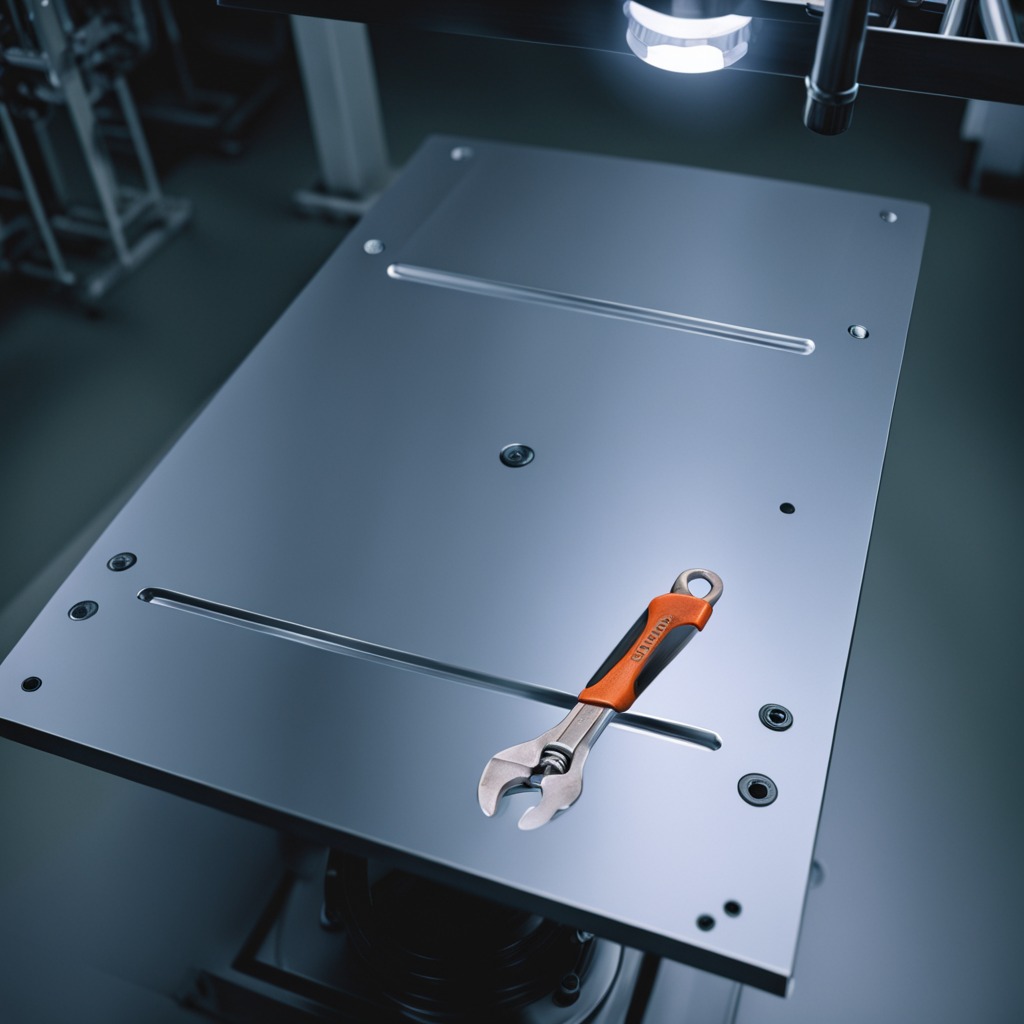
A wrench is lying on a metal table in a machine shop under fluorescent lights.